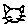
Label: cat